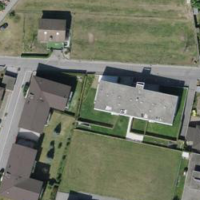
EUNIS habitat code: 55
Species observed at this site:
Agrostemma githago